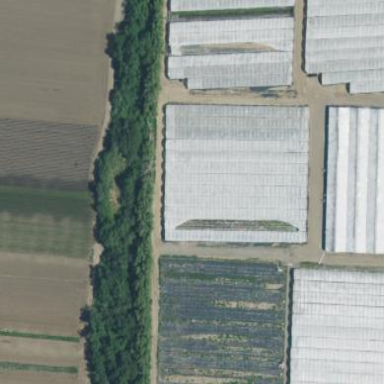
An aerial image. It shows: Greenhouse.